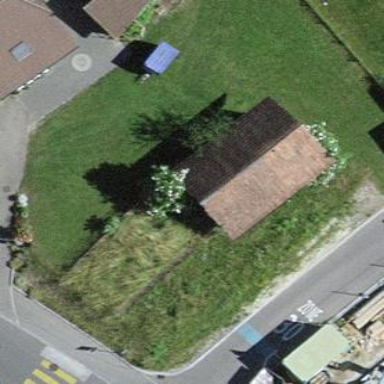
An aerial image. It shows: Rural barn.